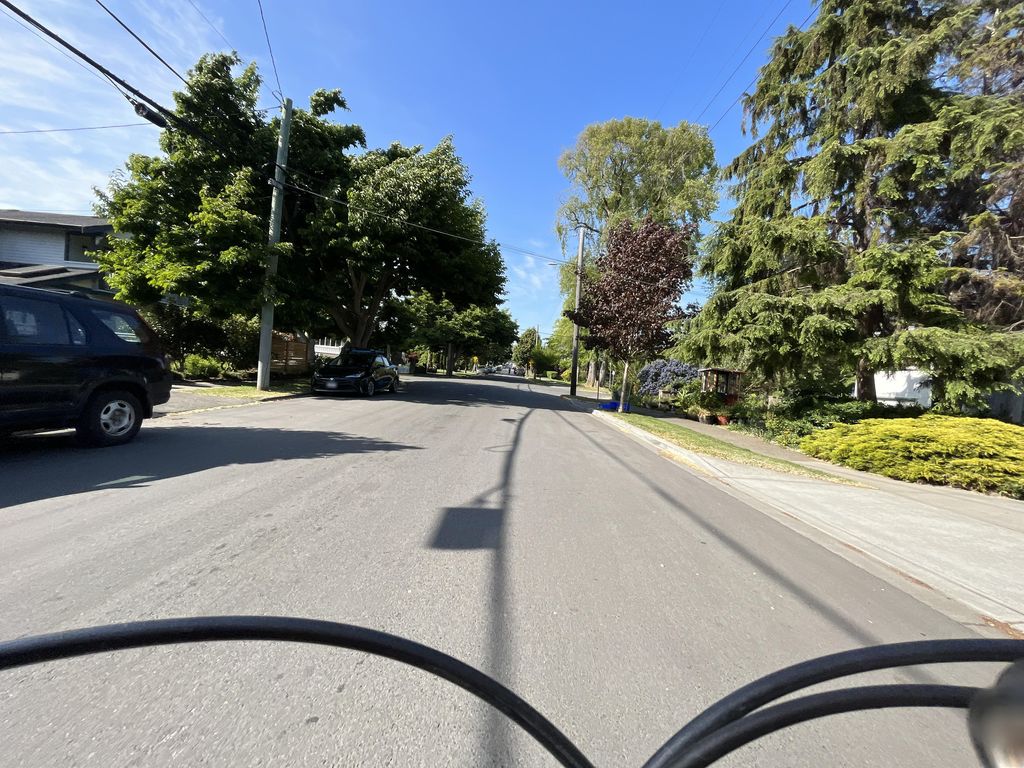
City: victoria